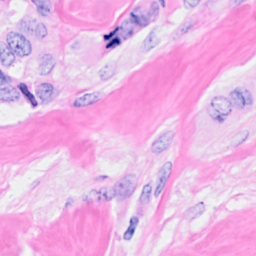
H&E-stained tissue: Breast